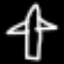
Label: airplane